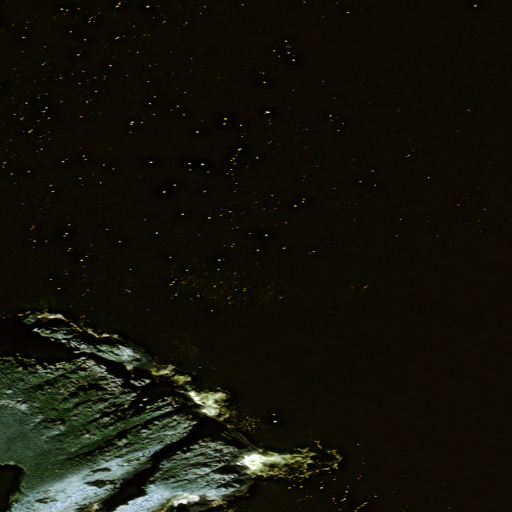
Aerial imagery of island in Alaska named South Island containing only unknown